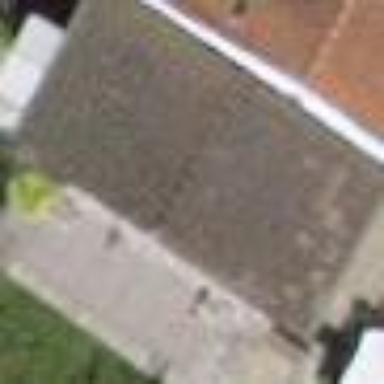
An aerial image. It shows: Shed building.